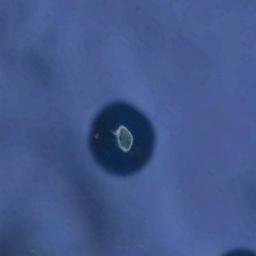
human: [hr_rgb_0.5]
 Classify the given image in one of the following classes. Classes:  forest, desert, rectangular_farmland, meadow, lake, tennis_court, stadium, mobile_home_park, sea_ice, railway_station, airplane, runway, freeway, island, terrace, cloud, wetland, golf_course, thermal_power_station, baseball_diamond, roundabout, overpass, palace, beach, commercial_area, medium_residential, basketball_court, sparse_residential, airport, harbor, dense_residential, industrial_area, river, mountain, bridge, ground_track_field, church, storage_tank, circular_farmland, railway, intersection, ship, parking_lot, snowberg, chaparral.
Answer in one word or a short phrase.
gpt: island